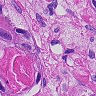
Metastatic tissue present: yes